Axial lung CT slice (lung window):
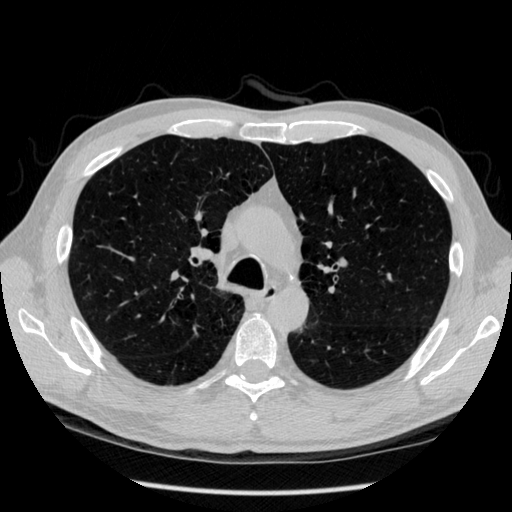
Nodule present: no